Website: apple
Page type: order-returns
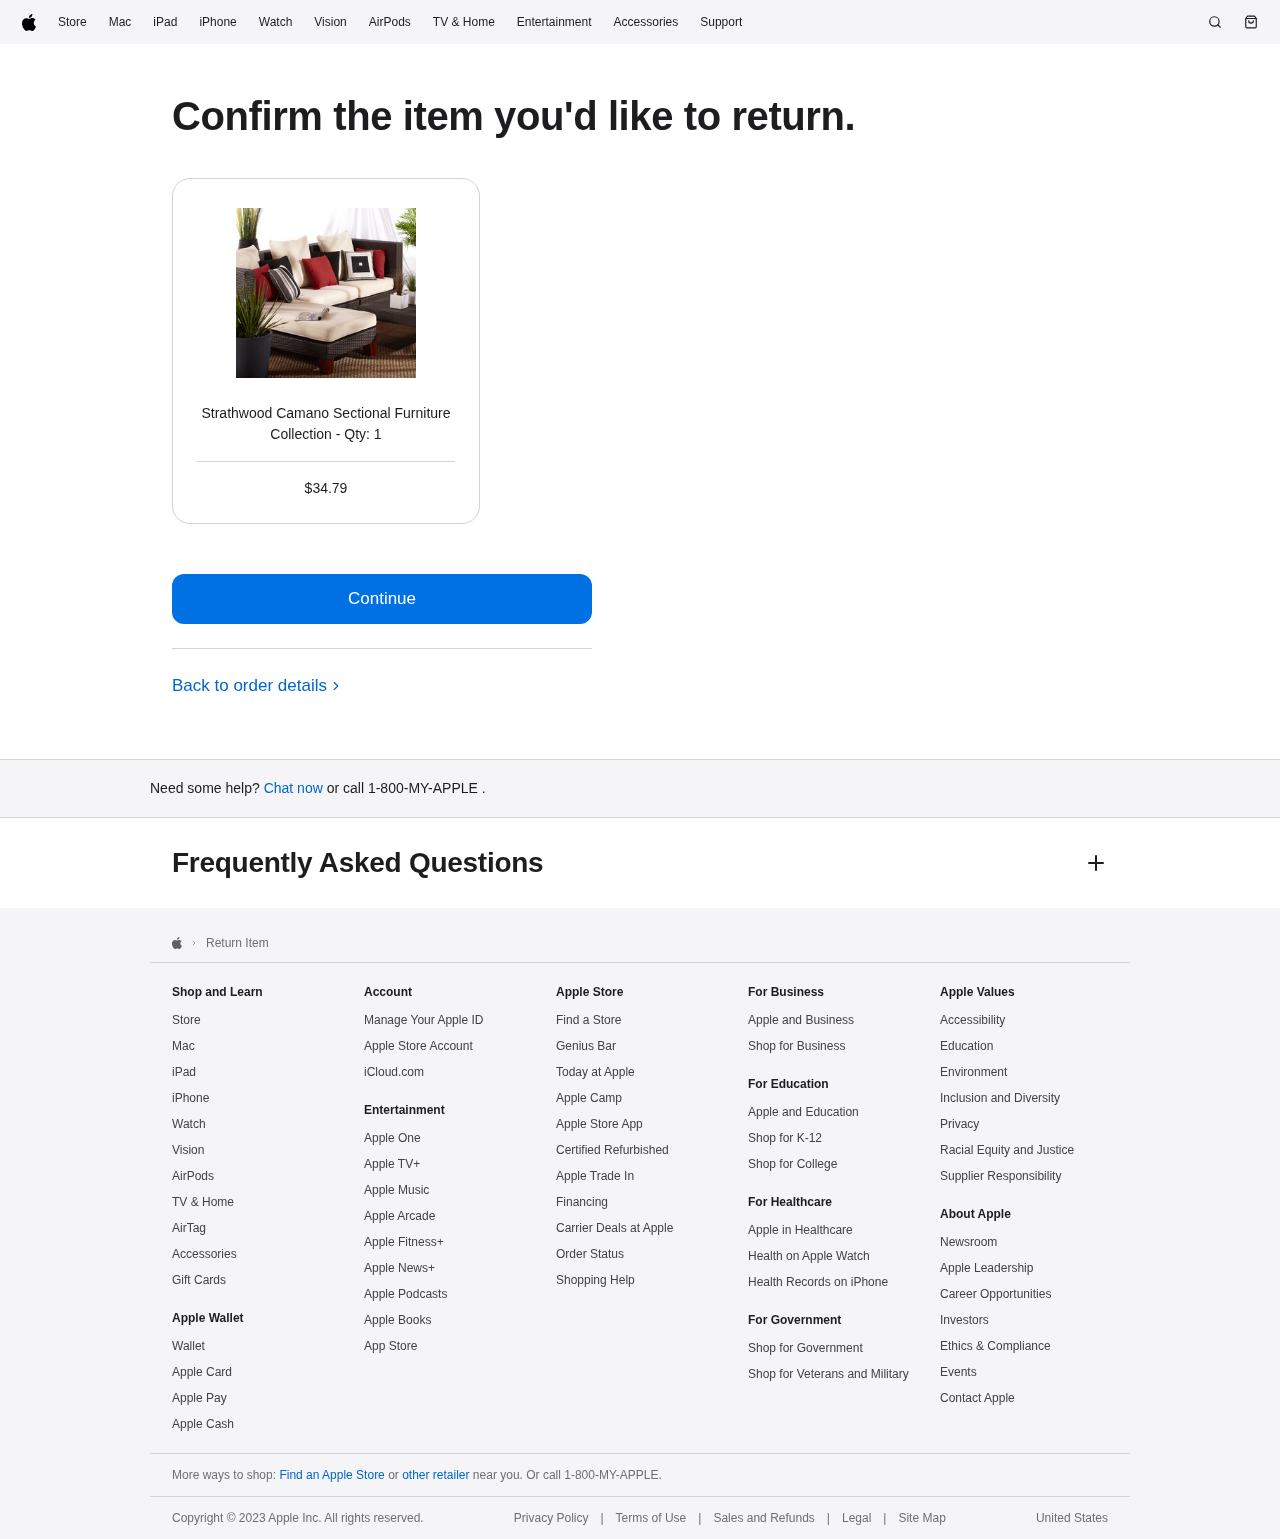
Product elements: key: PRODUCT1_NAME
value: Strathwood Camano Sectional Furniture Collection
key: PRODUCT1_PRICE
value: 34.79
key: PRODUCT1_QUANTITY
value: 1